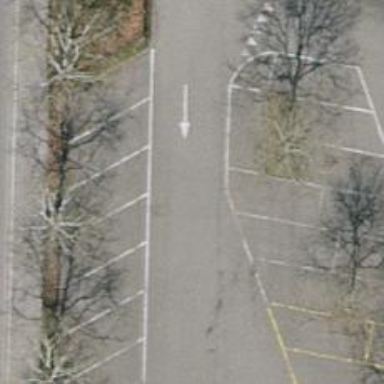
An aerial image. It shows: Asphalt parking aisle road for service vehicles.